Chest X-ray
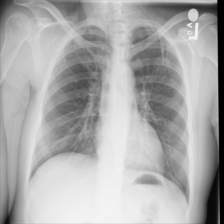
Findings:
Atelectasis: negative
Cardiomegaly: negative
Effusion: negative
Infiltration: negative
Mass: negative
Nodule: negative
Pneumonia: negative
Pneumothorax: negative
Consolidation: negative
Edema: negative
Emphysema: negative
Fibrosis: negative
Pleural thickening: negative
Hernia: negative